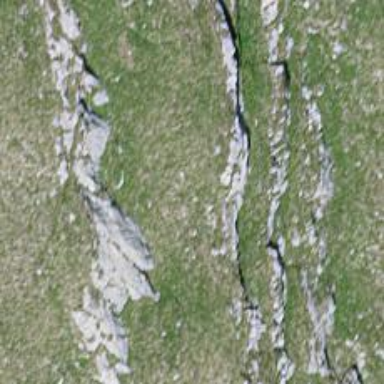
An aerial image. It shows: Cliff in nature.